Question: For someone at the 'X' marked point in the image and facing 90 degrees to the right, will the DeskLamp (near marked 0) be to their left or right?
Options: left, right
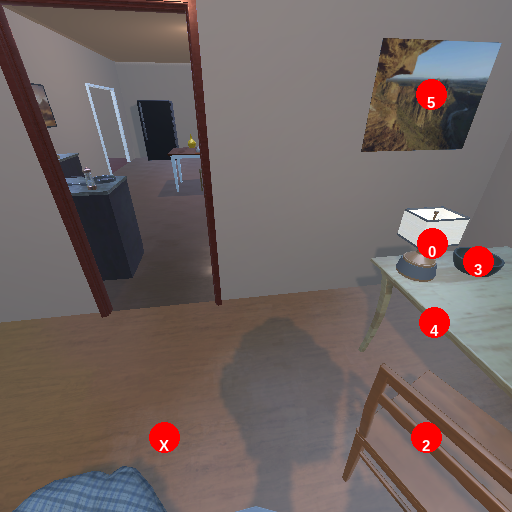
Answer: left